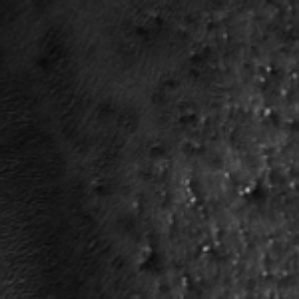
Label: frost